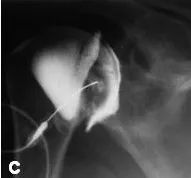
C; Arthrogram performed prior to hydrodilatation similarly showing the destructive process, which remained unnoticed.
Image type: radiology (x_ray)